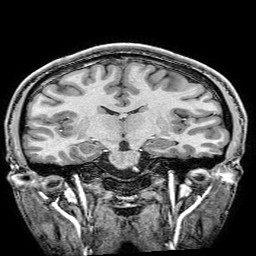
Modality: T1w
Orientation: sagittal
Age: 20
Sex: male
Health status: healthy